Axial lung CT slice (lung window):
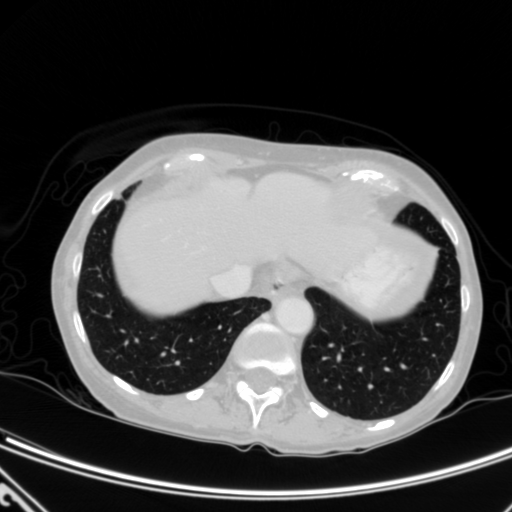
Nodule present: yes
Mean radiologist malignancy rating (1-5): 1